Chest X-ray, AP view. Patient: 81 years old, sex M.
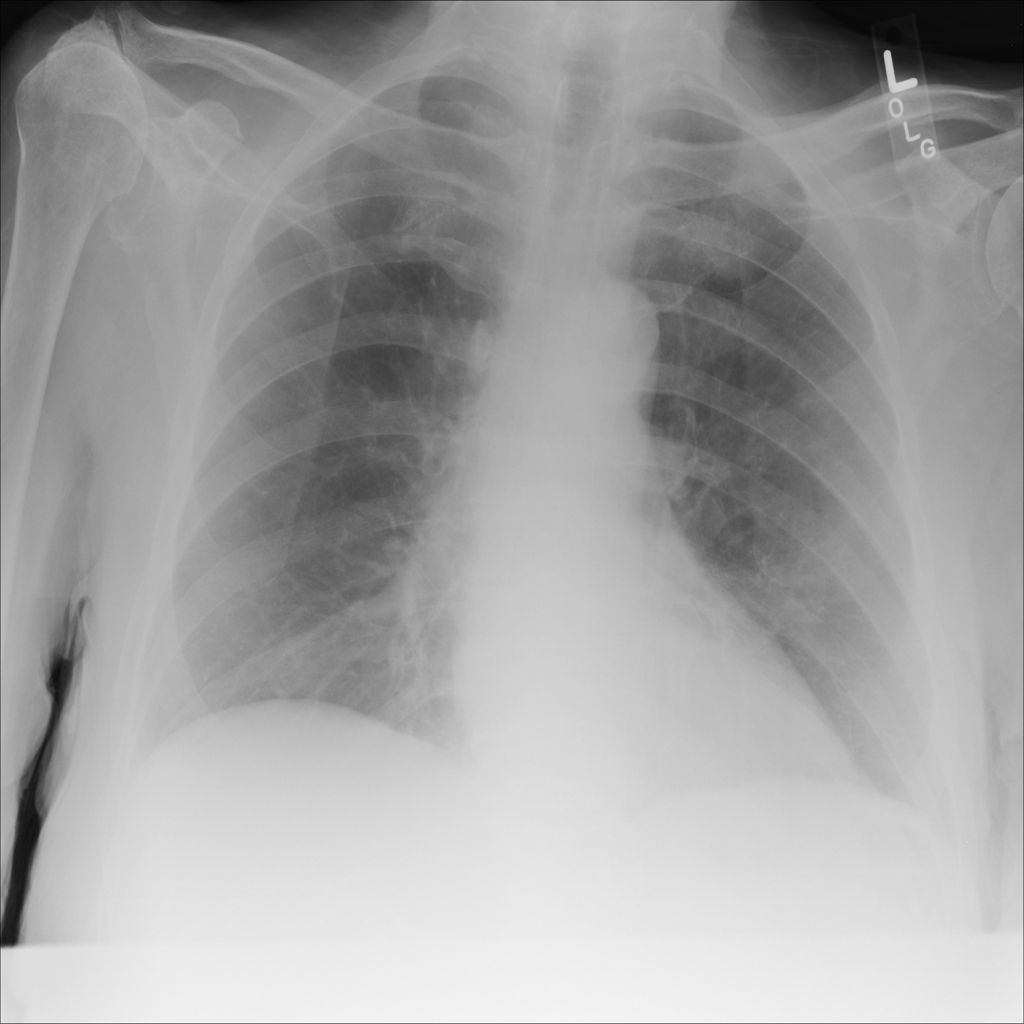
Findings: No Finding